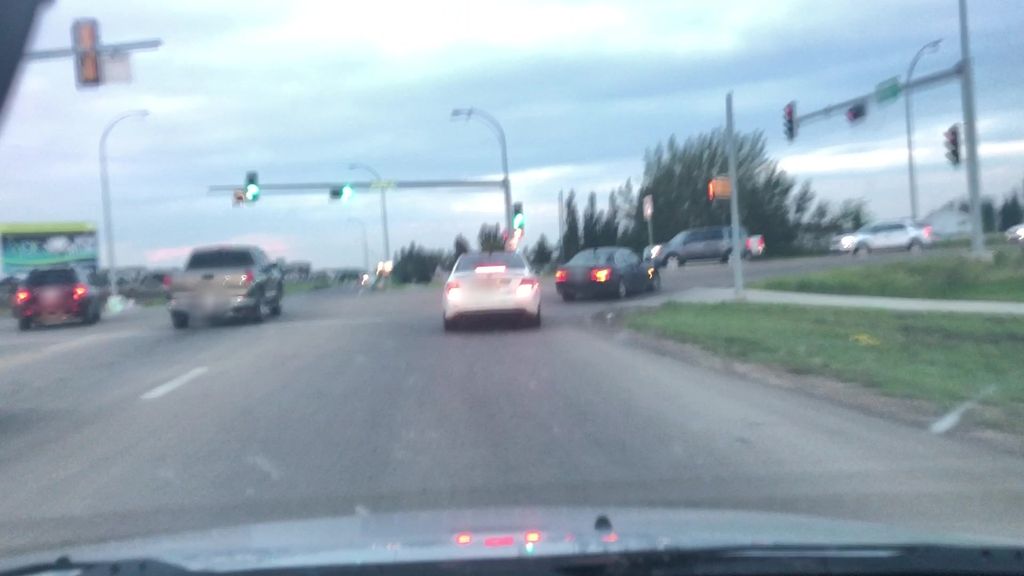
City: edmonton